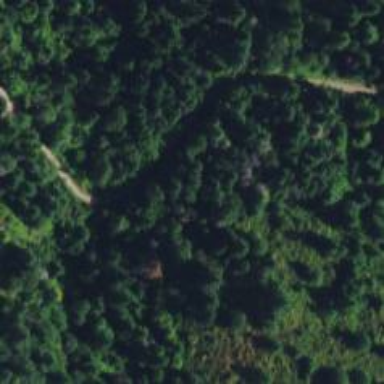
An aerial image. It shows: Path with excellent visibility for trail.